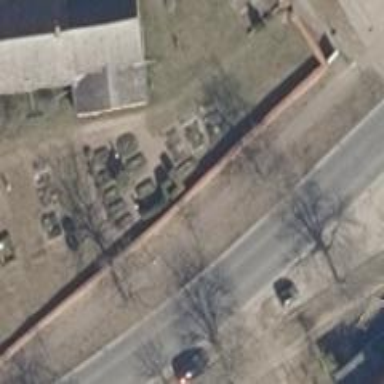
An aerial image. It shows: Historic tomb in the cemetery.